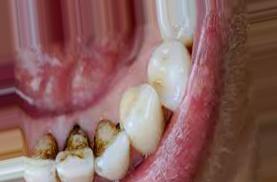
Condition: Tooth Discoloration